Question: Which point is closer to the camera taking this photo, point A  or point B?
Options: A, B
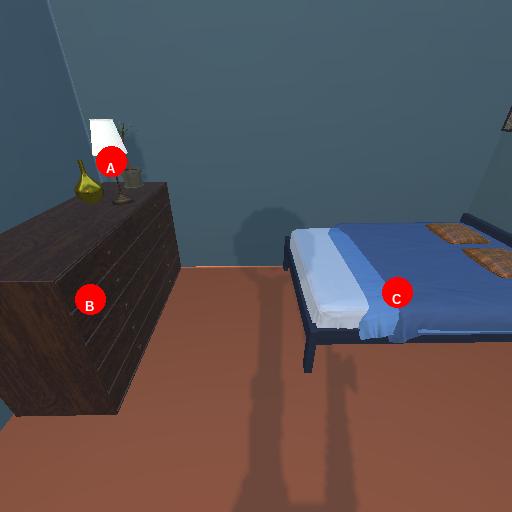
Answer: A